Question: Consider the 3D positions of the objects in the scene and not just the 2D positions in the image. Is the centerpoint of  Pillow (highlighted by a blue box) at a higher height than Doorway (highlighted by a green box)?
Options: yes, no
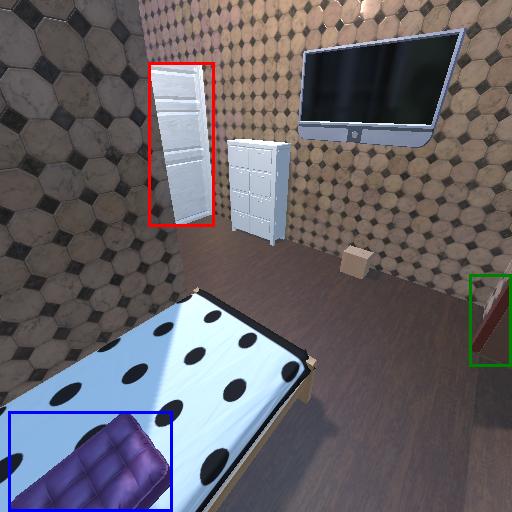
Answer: yes